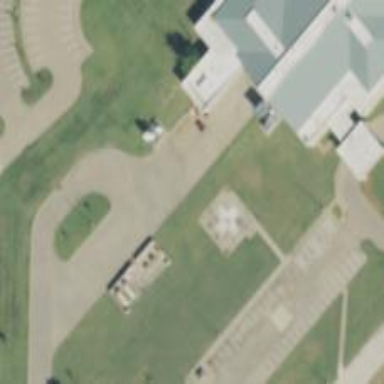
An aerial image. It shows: Image of helipad at airport.